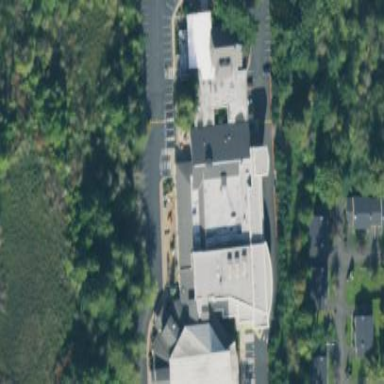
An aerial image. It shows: Beautiful church building.